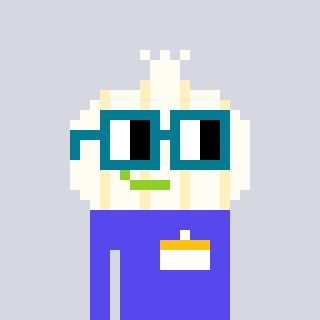
a pixel art character with square dark green glasses, a garlic-shaped head and a computerblue-colored body on a cool background